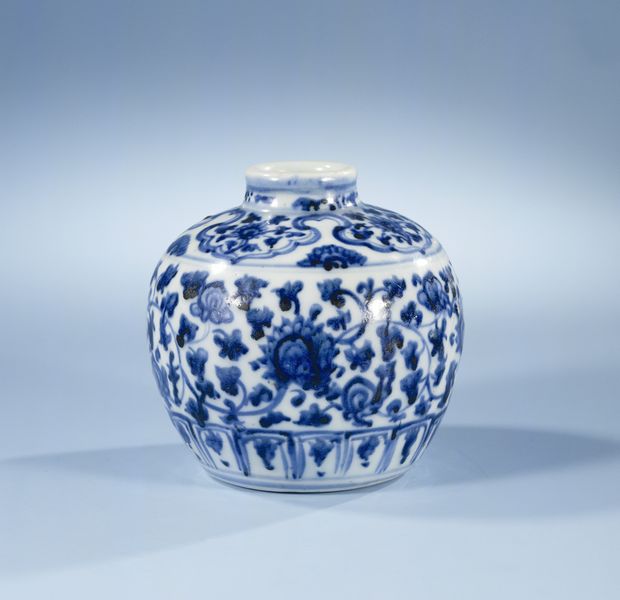
Titel: Kleine pot met ranken in blauw
Standort: Amsterdam
Institution: Rijksmuseum
Schlagwörter: blanc, porcelaine, fleur, stylise, vase, bleu, rose, rosace, pot, chine, plante, fond, turquoise, récipient, couvercle, arabesque, gingembre, iznik